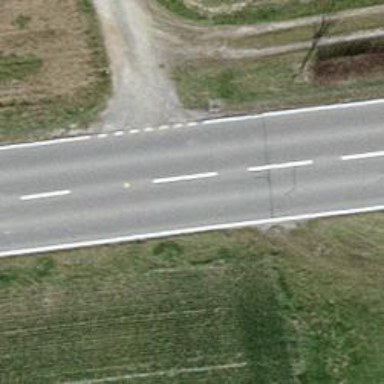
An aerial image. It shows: Secondary road with asphalt surface.